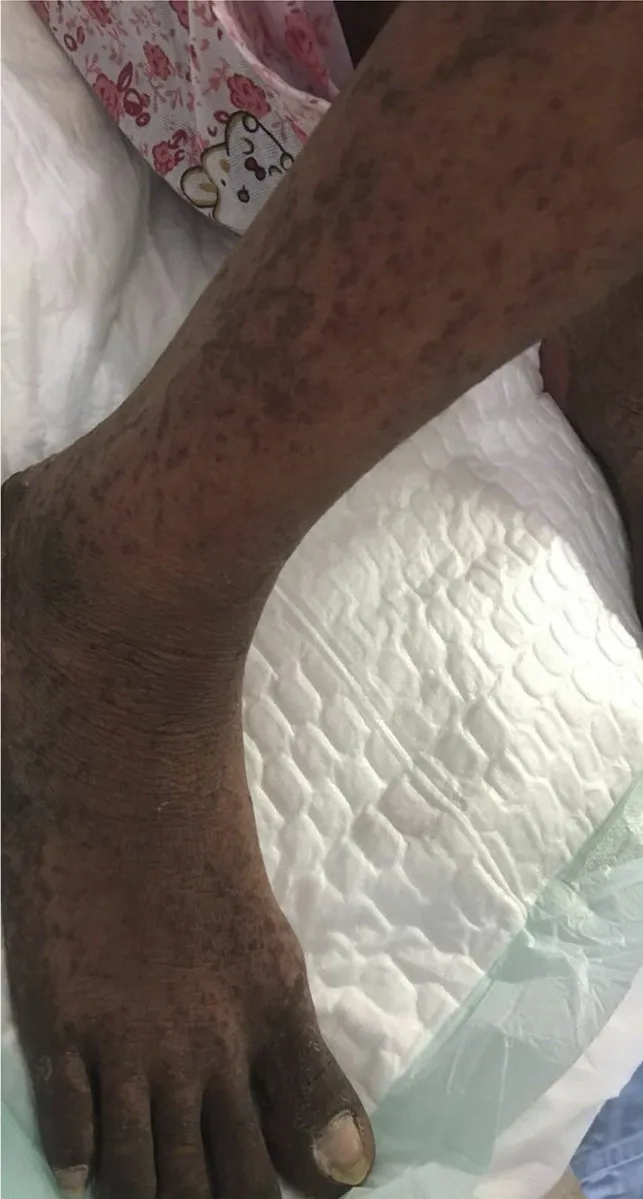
Maculopapular skin rash on legs and feet.
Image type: medical_photograph (skin_photograph)